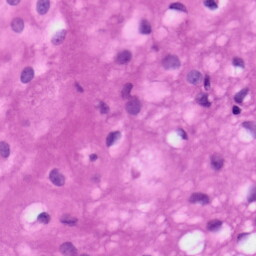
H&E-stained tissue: Tonsil